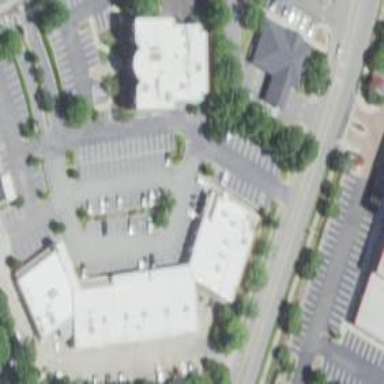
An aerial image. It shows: Retail building with flat roof.